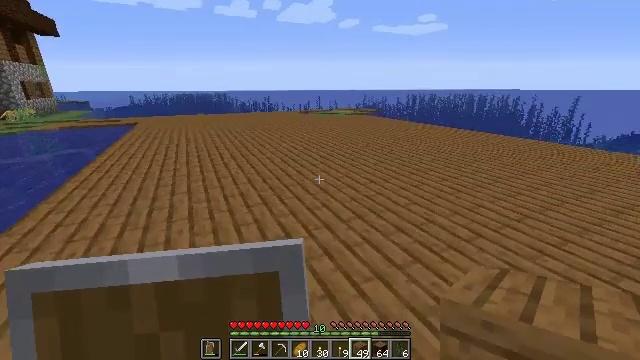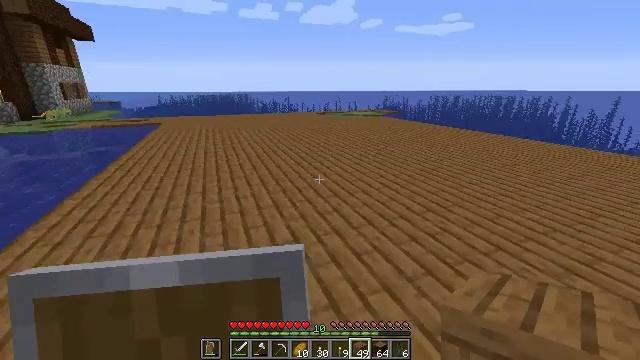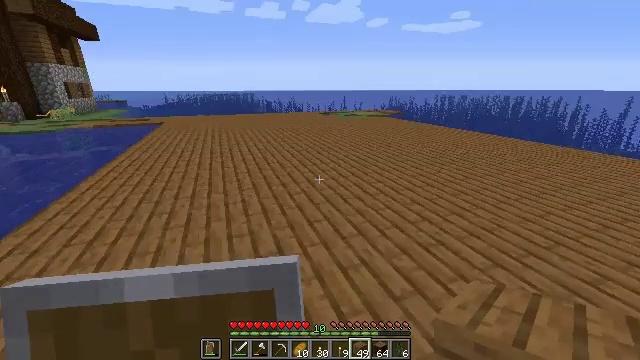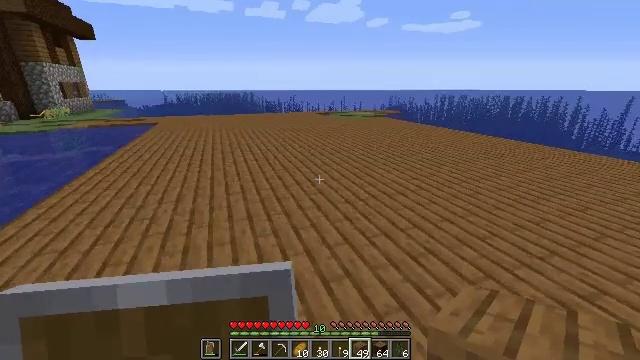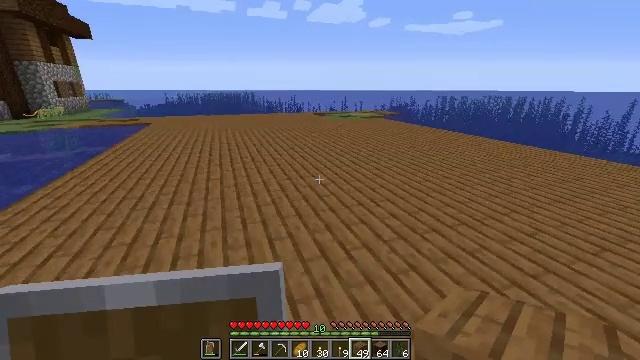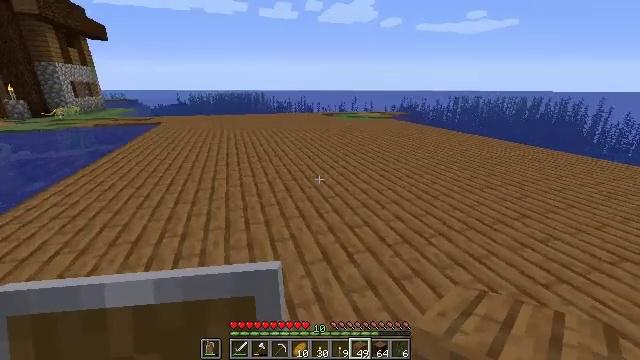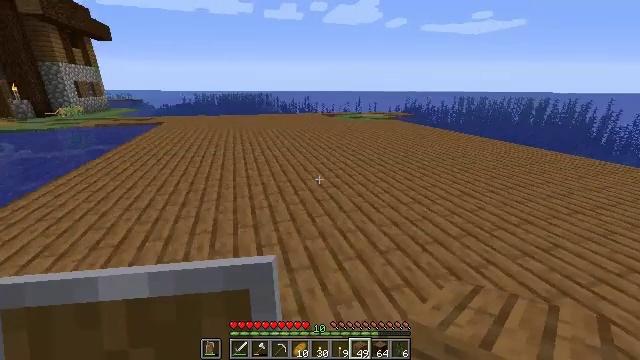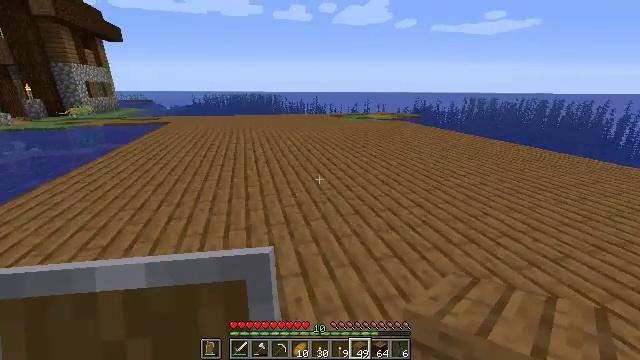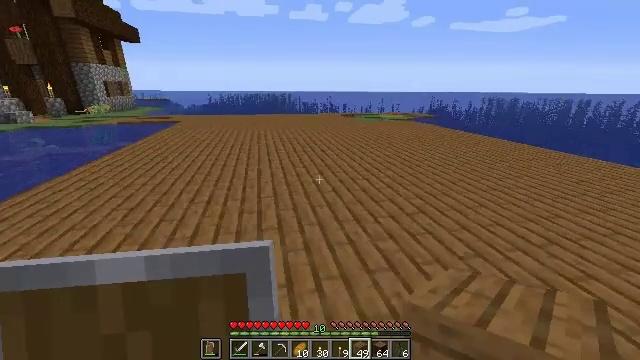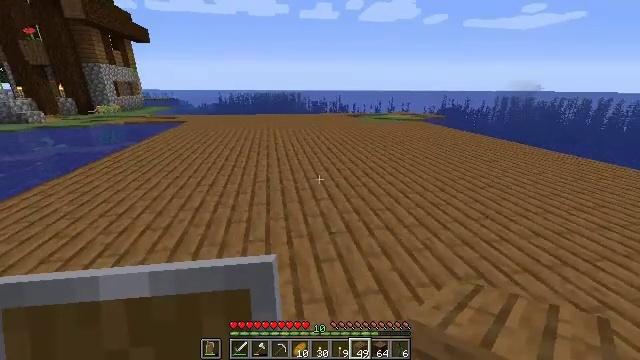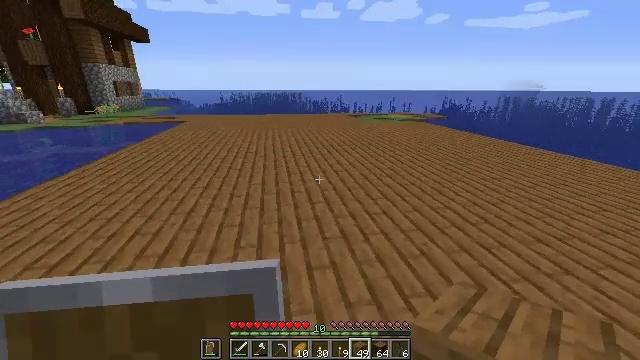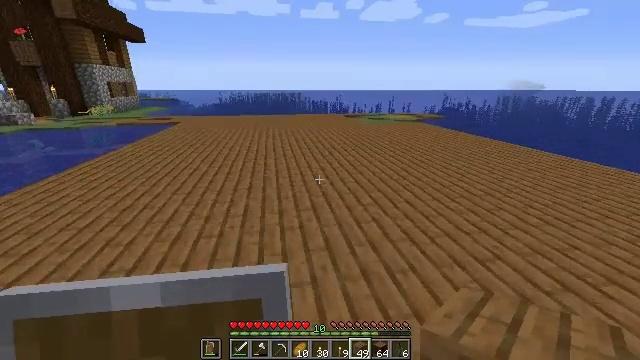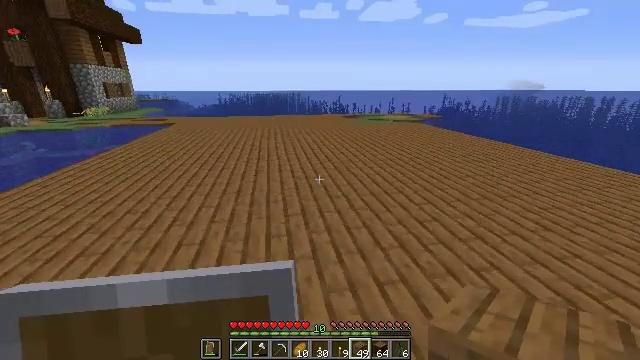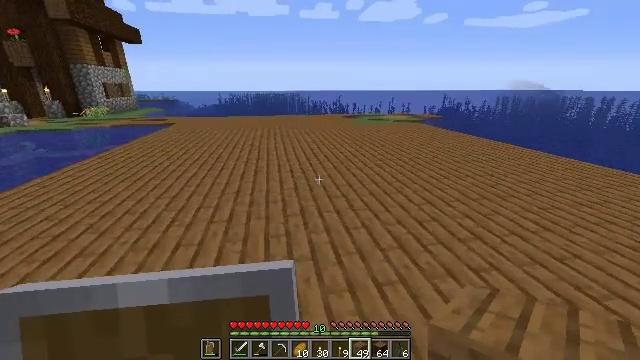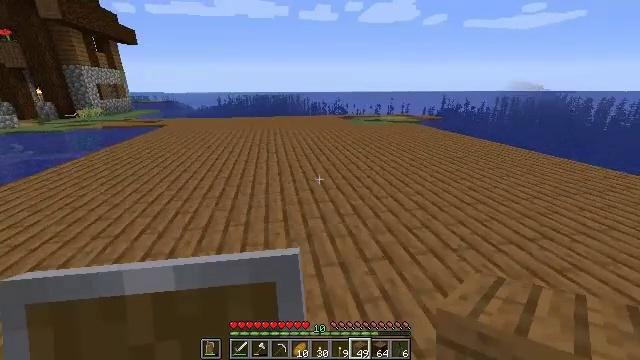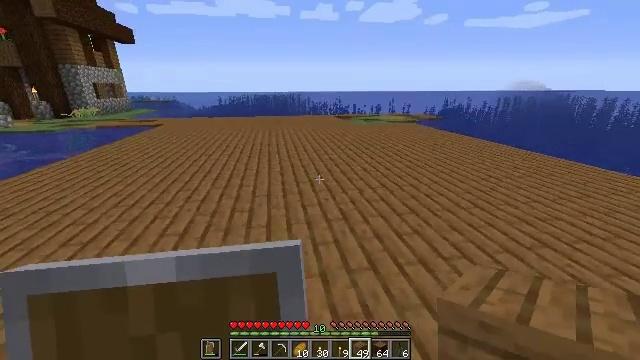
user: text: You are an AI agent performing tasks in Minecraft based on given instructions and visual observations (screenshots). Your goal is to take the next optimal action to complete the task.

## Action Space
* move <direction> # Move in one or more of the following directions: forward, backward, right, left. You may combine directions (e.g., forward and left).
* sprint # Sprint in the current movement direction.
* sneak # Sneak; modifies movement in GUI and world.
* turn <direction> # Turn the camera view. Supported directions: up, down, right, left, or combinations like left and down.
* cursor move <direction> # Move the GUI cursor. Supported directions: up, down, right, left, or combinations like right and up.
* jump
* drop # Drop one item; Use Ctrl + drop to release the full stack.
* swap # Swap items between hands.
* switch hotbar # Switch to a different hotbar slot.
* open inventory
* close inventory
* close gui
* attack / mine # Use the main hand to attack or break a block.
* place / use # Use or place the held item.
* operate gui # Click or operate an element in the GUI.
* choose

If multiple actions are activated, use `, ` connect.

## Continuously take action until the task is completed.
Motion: motion action
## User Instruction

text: Harvest spruce planks for building.
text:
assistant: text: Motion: move forward and move right, turn left
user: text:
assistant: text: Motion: move forward and move right, turn left
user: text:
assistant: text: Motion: move forward and move right
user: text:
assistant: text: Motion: move forward and move right
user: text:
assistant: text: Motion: move forward and move right, turn left
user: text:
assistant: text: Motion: move forward and move right
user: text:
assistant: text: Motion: move forward and move right, turn left
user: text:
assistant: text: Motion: move forward and move right, turn left
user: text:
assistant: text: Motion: move forward and move right, turn left
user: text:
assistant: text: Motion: move forward and move right
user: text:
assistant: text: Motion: move forward and move right
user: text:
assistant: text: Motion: move forward and move right
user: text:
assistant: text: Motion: move forward and move right
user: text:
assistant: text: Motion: move forward and move right
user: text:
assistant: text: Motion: move forward and move right
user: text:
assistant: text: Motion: move forward and move right
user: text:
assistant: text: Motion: move forward and move right
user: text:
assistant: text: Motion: move forward and move right
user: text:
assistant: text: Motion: move forward
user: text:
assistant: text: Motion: move forward
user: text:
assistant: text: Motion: move forward, turn left and down
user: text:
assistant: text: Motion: move forward, turn left and down
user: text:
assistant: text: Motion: move forward, turn left and down
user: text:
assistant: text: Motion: move forward, turn left and down
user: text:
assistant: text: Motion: move forward, turn down
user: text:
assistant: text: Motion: move forward, turn down
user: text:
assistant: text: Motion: move forward, turn down
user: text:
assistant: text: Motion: move forward, turn down
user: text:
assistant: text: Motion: move forward, turn down
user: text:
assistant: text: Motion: move forward, turn down